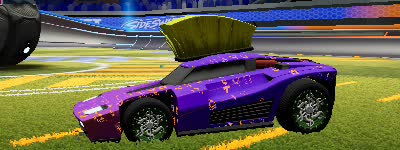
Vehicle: breakout